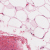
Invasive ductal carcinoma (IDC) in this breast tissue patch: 0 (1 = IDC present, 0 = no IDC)